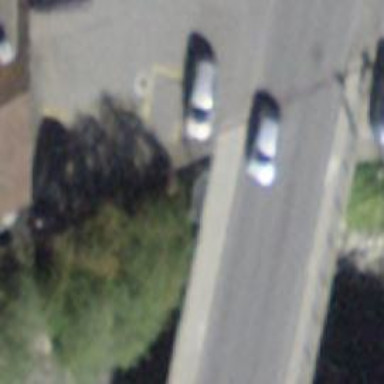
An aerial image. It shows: Metal steps along the road.